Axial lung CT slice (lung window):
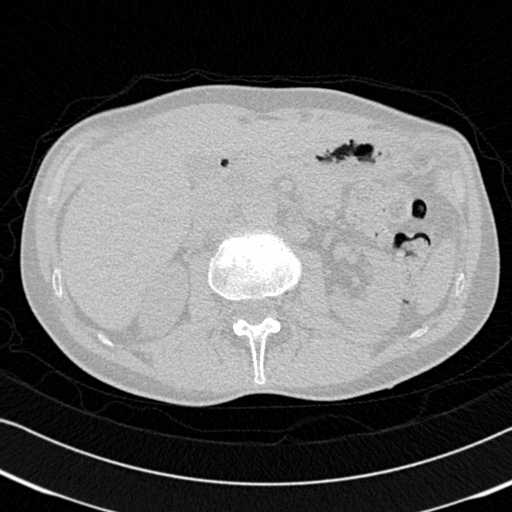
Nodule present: no